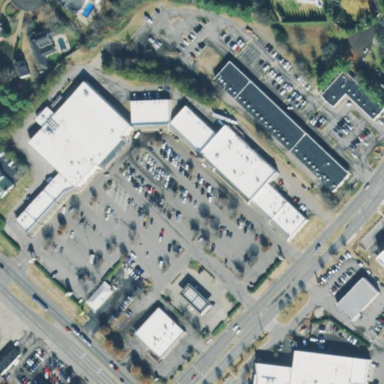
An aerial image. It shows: Retail area.